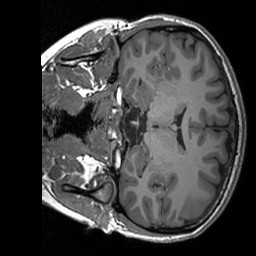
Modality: T1w
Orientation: coronal
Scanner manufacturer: siemens
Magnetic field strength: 3 T
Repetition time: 1.76 s
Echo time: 0.0022 s